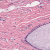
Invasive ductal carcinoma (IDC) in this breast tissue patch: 0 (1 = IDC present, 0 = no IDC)